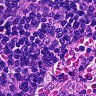
Metastatic tissue present: no